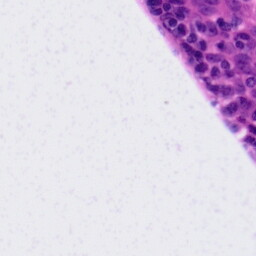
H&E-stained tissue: Tonsil